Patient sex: M
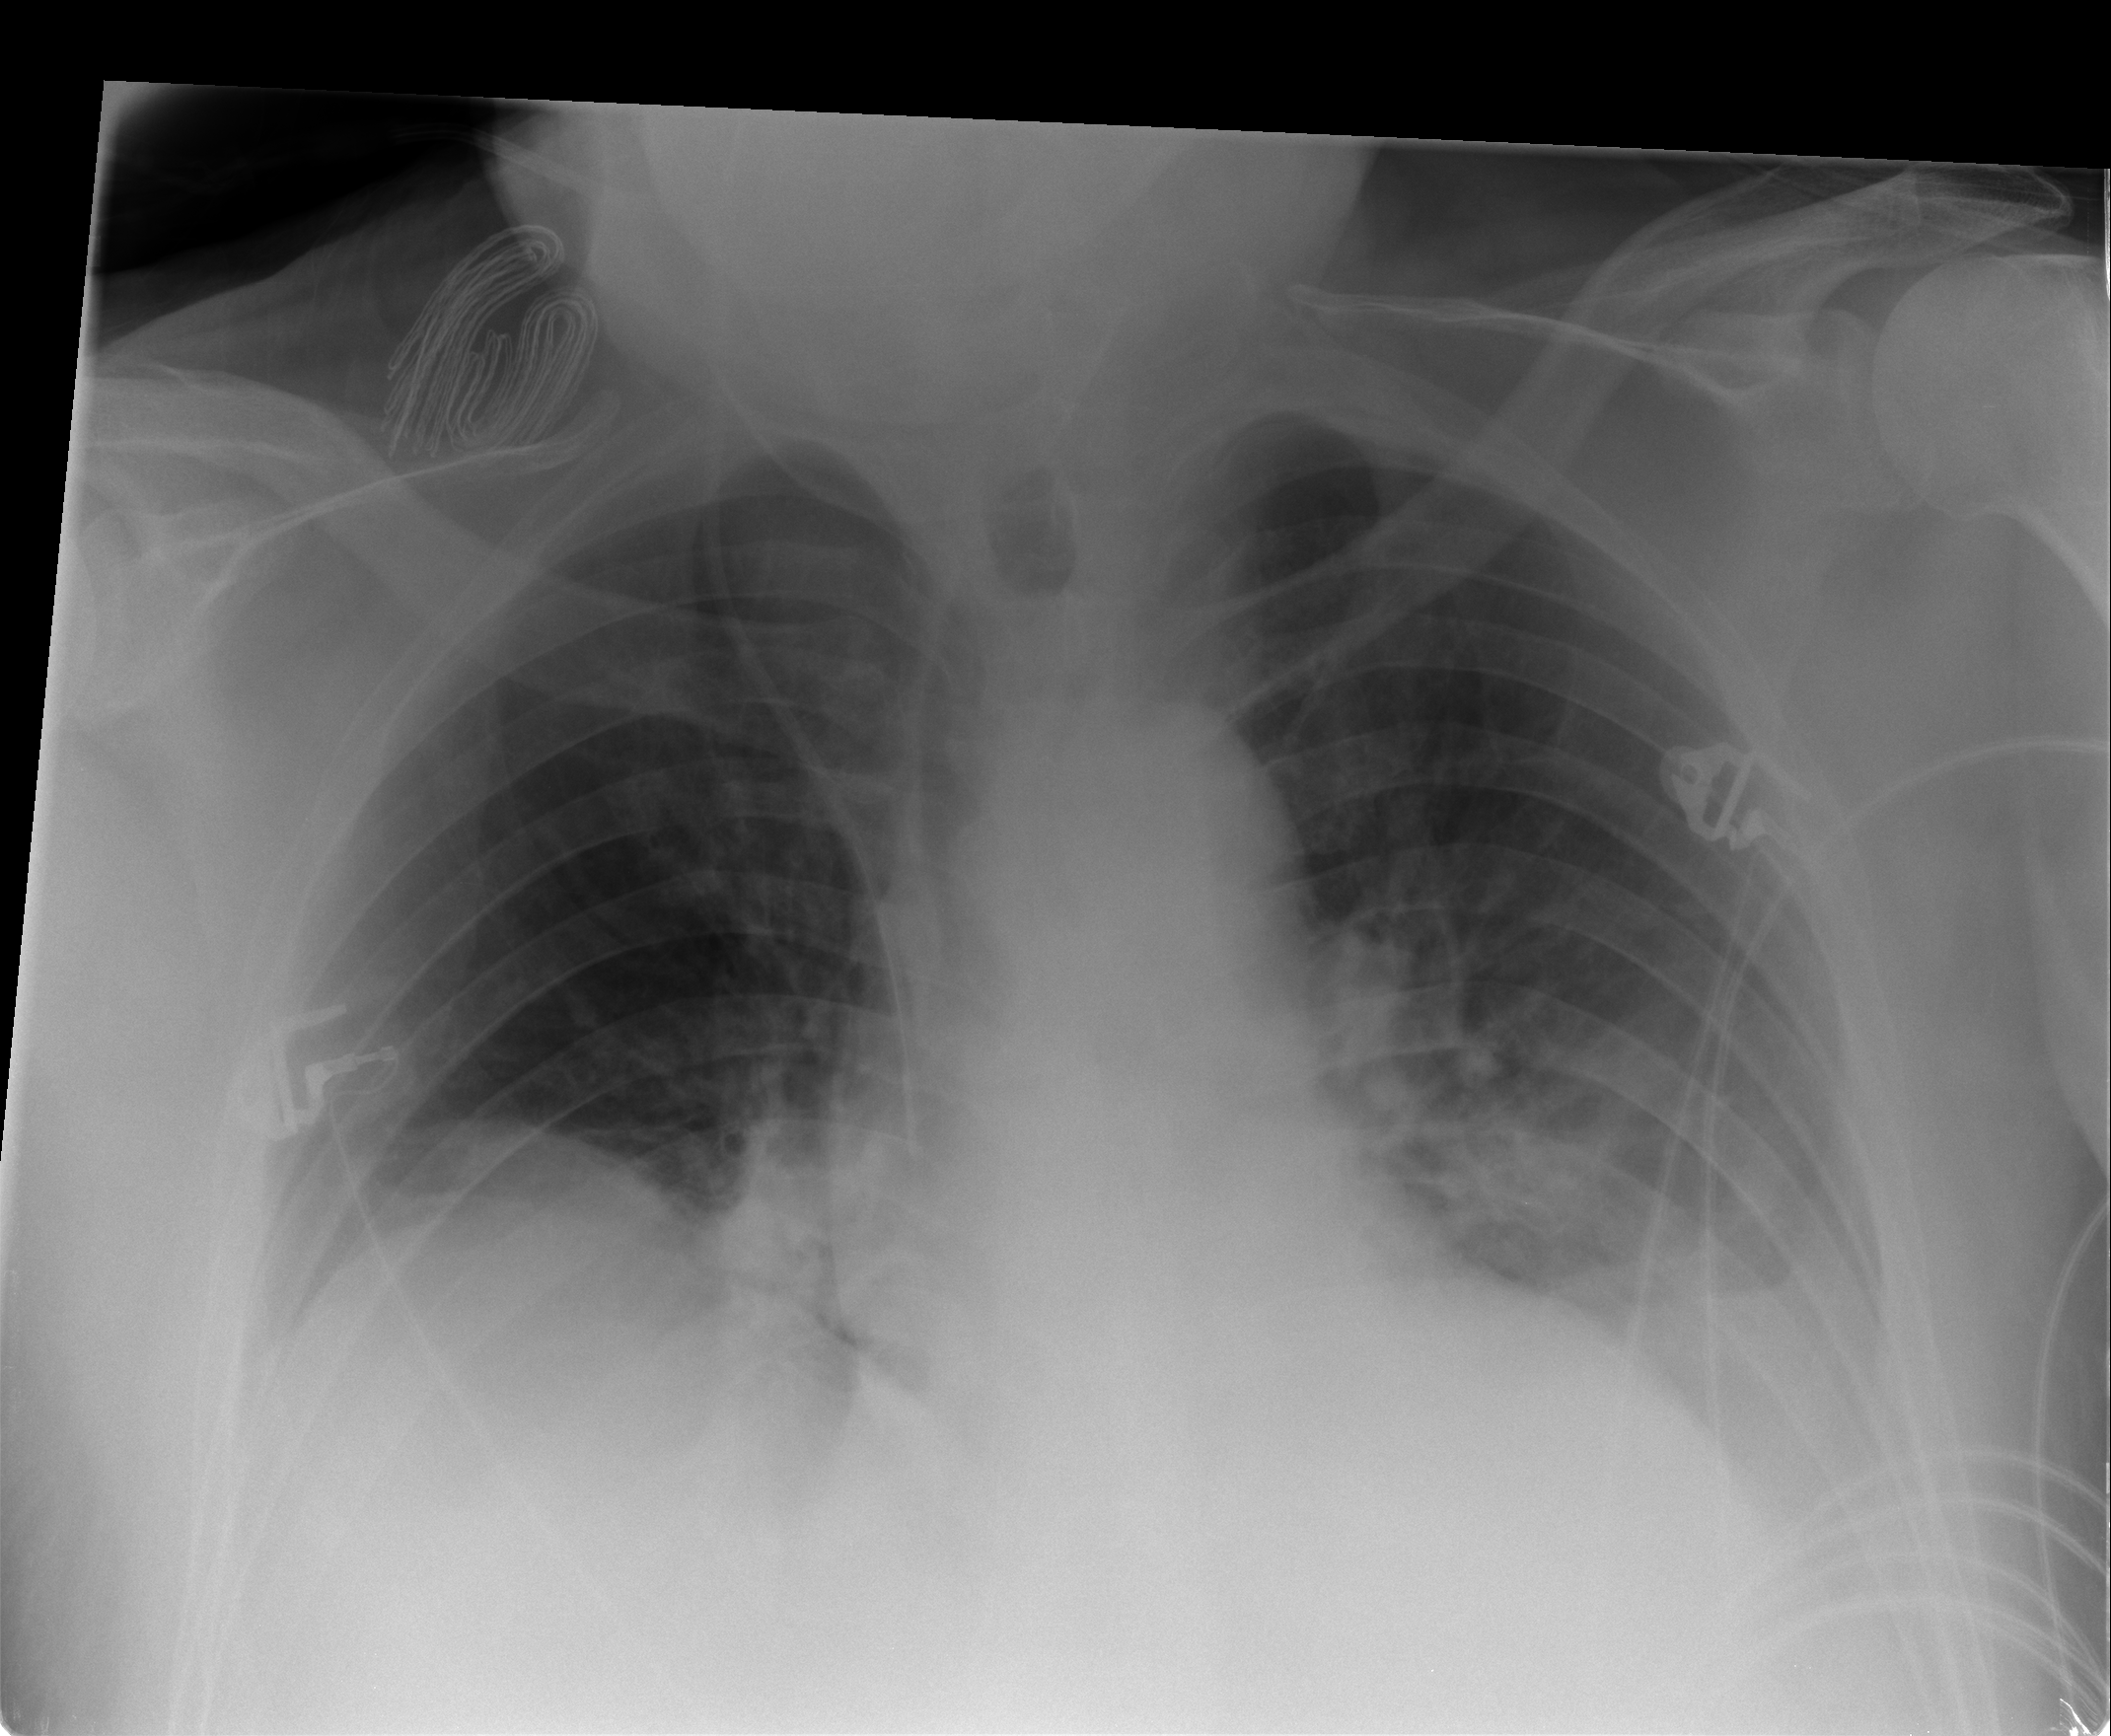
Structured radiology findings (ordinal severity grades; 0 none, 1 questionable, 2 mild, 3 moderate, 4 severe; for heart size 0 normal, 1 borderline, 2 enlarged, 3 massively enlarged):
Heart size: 2
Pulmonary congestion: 1
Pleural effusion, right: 1
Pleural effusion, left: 2
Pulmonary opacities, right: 0
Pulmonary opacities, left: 0
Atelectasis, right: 2
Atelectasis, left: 2